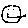
Label: smiley face